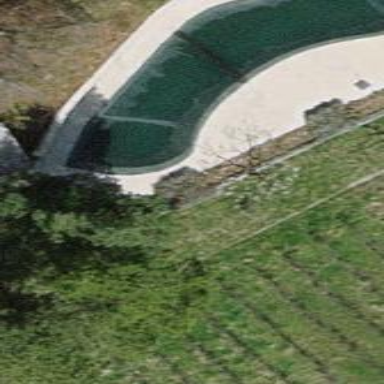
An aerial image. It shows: Swimming pool located in leisure land.